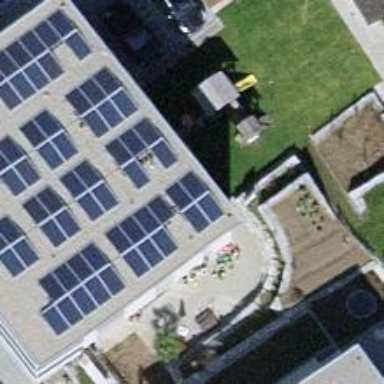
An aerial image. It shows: Solar power generator using photovoltaic panels.